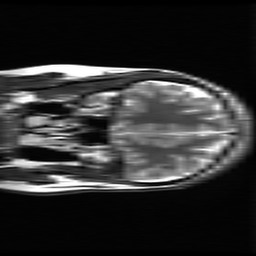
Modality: T2w
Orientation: coronal
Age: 35
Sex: female
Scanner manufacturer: ge
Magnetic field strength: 3 T
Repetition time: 5.192 s
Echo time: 0.1003 s